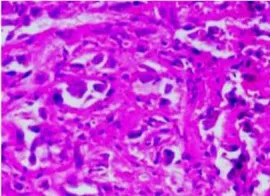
Pathology of a 49-year-old female patient with mediastinal EHE at the first treatment. (B) Small focal necrosis and tumour thrombi in the vessels and nuclear division were observed (HE, x 400).
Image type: pathology (h&e)